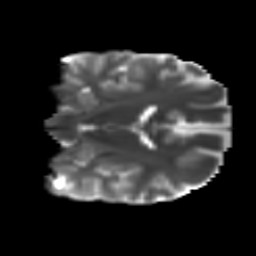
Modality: T2w
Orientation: coronal
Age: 14
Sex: female
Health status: ill
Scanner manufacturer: ge
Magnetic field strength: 3 T
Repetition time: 6.752 s
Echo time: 0.079 s